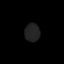
Tissue: lung
Cell type: Epithelial cells
Senescence score: 0.6189
Nuclear area (px): 267
Mean DAPI intensity: 33.801